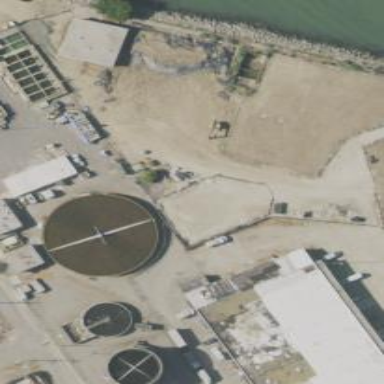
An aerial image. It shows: View of wastewater plant.